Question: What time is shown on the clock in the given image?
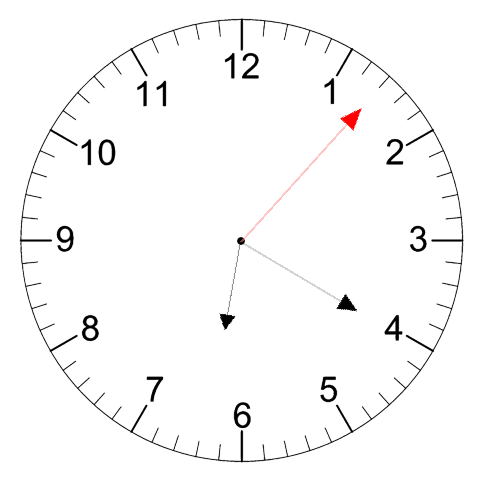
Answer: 06:20:07